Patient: sex F, age 56
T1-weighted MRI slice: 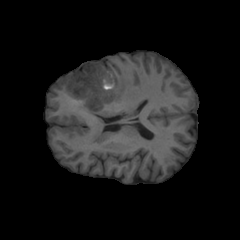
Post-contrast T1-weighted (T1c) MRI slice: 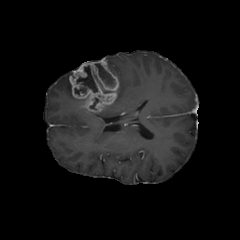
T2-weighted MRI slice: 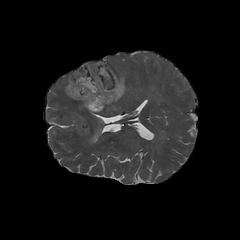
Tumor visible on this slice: yes
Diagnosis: Glioblastoma, IDH-wildtype
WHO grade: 4